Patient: sex M, age 45
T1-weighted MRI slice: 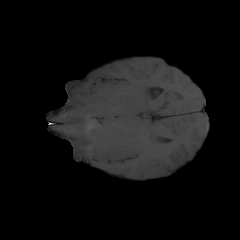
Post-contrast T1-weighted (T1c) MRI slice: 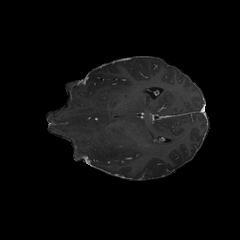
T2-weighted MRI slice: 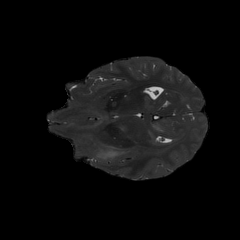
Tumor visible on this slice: yes
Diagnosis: Astrocytoma, IDH-mutant
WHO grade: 3